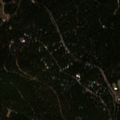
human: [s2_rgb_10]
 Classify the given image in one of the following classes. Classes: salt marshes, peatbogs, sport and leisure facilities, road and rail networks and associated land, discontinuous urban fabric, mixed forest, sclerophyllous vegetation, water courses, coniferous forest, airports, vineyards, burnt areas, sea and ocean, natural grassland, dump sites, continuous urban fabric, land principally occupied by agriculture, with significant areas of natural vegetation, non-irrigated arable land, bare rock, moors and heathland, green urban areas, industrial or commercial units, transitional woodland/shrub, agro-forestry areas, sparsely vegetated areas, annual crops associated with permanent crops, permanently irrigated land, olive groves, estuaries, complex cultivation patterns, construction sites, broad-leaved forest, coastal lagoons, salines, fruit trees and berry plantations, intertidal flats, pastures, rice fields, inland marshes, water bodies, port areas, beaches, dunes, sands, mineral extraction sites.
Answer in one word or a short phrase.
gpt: sport and leisure facilities, coniferous forest